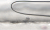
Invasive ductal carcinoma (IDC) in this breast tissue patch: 0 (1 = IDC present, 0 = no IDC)